Field crop: maize
Growth stage: 2
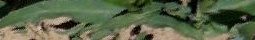
Species: maize